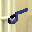
Label: 5